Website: home-depot
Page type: customer-info-address
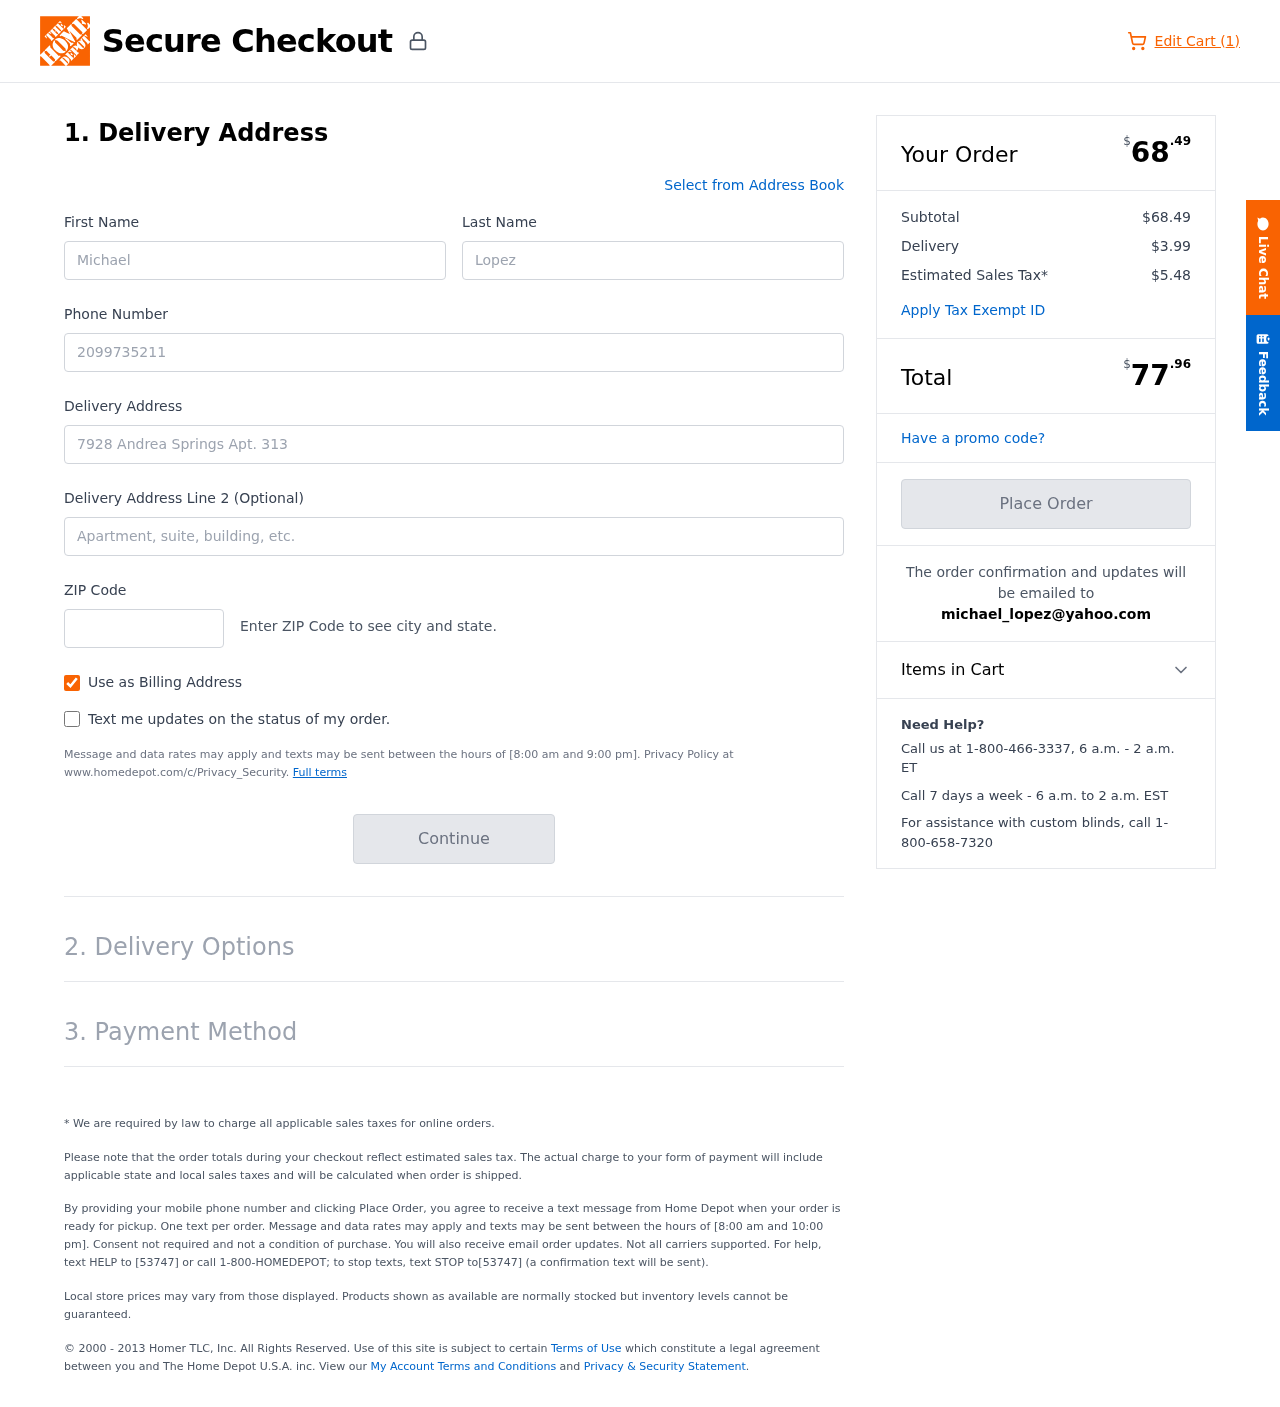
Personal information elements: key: PII_EMAIL
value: michael_lopez@yahoo.com
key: PII_FIRSTNAME
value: Michael
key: PII_LASTNAME
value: Lopez
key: PII_PHONE
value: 2099735211
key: PII_POSTCODE
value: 31395
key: PII_STREET
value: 7928 Andrea Springs Apt. 313
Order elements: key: ORDER_NUM_ITEMS
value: Edit Cart (1)
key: ORDER_SUBTOTAL_HEADER
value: $68.49
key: ORDER_SUBTOTAL
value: $68.49
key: ORDER_SHIPPING_COST
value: $3.99
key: ORDER_TAX
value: $5.48
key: ORDER_TOTAL2
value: $77.96